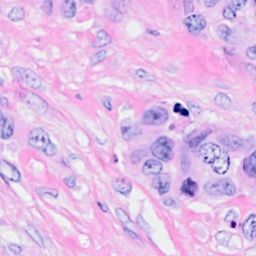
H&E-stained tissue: Breast